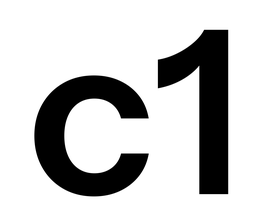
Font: InstrumentSans_SemiBold